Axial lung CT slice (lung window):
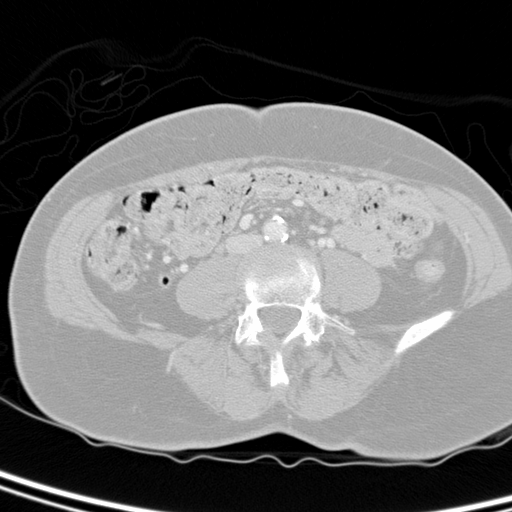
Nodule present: no